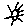
Label: sun